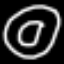
Label: donut